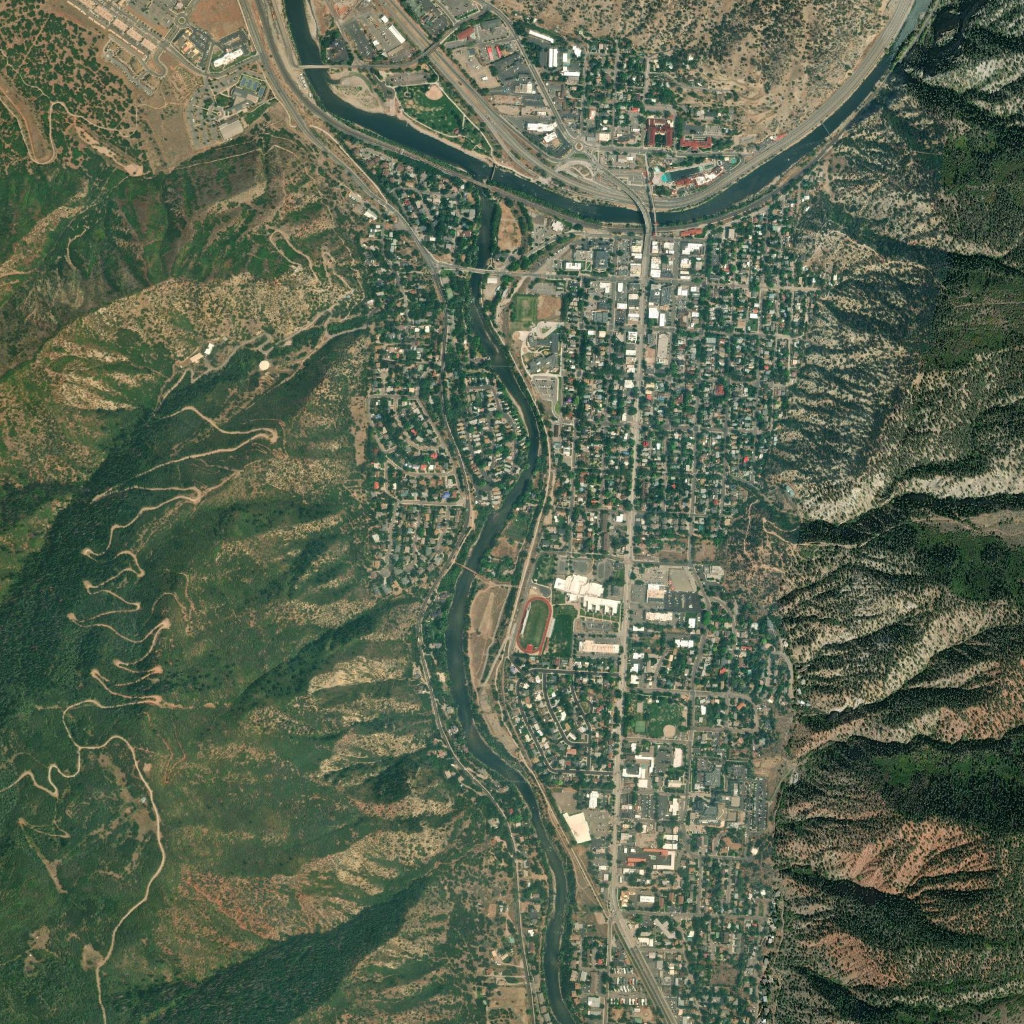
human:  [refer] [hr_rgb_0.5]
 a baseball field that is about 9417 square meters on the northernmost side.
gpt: <box>[[39, 7, 44, 12, 0]]</box>